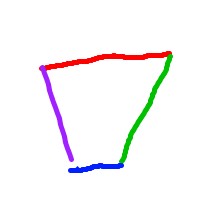
Shape: trapezoid